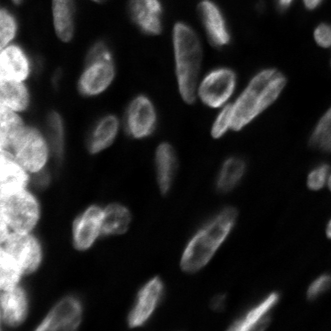
Tissue sample: ovarian
Magnification: 10.0x
Cell type: Epithelial cells
Senescence state: senescent